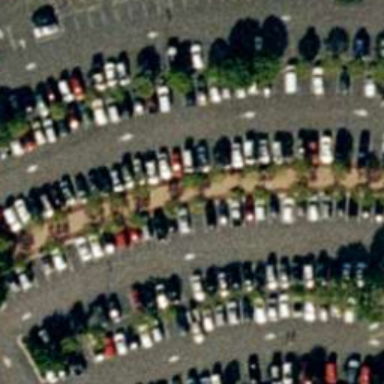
Lots of cars parked neatly in the parking lot .